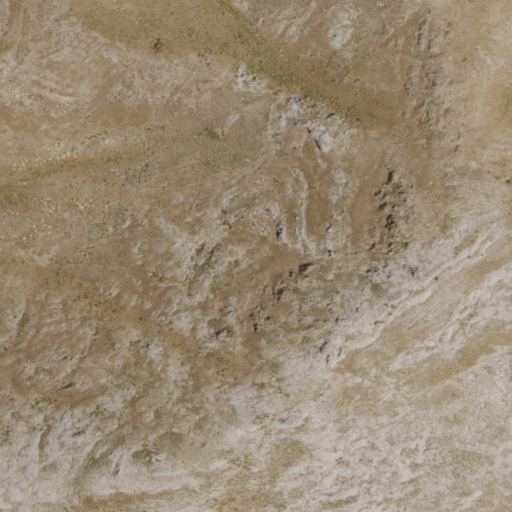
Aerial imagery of mountain in Nevada named Morgan Hill containing shrub and grassland